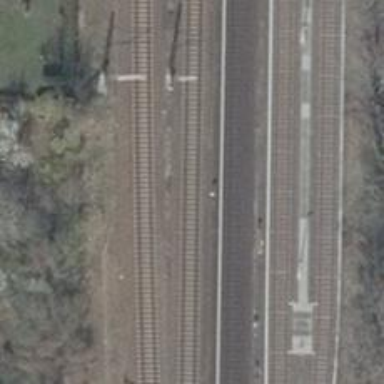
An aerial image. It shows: Railway signal.